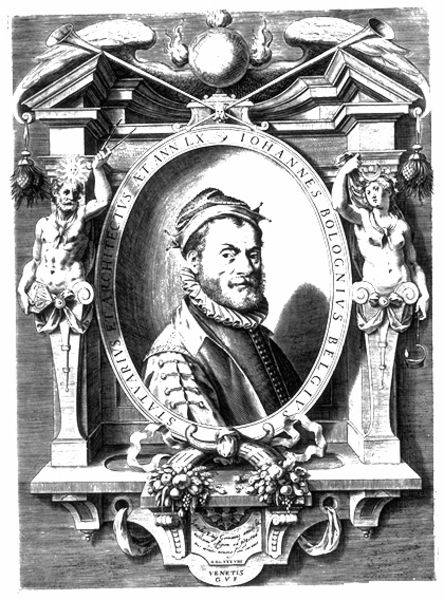
Titel: Bildnis des Giovanni Bologna
Künstler: Gijsbert van Veen
Institution: (Seriendruck)
Schlagwörter: akt, dunkel, flügel, himmel, mann, schatten, frau, hell, holz, hut, licht, mund, nase, ohr, schwarz, stirn, symbol, säule, säulen, weiss, zeichnung, blick, haube, bart, jacke, mütze, wand, architektur, augen, barock, gesicht, johannes, kragen, rahmen, ärmel, bildnis, halskrause, herr, horn, portrait, porträt, figur, haare, mantel, schnur, pflanzen, kinn, kontrast, renaissance, kreis, oval, rund, früchte, schrift, wangen, rahmung, ernte, giebel, grafik, tafel, inschrift, büste, floral, knöpfe, nische, helligkeit, medaillon, druck, schraffur, stich, künstler, schwarzweiß, text, beschriftung, kugel, krause, schnitzerei, wappen, sims, gesims, skulpturen, halbprofil, statuen, portät, wams, posaunen, troddeln, fanfaren, trompeten, fanfare, posaune, kupferstich, einfassung, karyatiden, fruchtkorb, zeichung, architekt, latein, epitaph, bologna, hermen, barbusig, iohannes, bildumschrift, d, trompten, bolognivs, bolognius, venetis